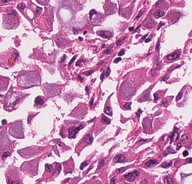
Tumor epithelial tissue: yes
Tumor-associated stroma tissue: no
Normal tissue: no